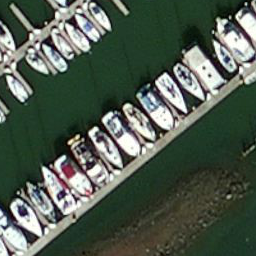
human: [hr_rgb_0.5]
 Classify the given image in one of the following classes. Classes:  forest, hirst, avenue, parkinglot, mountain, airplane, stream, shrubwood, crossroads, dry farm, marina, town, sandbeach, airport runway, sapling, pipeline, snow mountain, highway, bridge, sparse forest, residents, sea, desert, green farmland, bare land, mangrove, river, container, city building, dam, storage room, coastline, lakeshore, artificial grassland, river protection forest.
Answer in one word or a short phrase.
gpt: marina